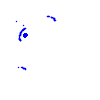
Particle: pion